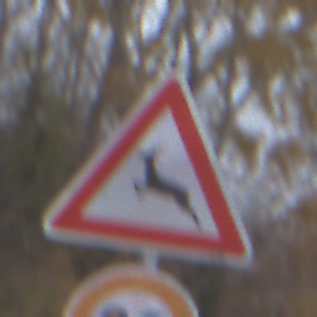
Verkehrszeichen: WildwechselRechts
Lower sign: Geschwindigkeit90
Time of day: MorningAfternoon
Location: Outdoor (Nature)
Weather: Overcast
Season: NotSpecified
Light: Natural